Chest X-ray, PA view. Patient: 64 years old, sex M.
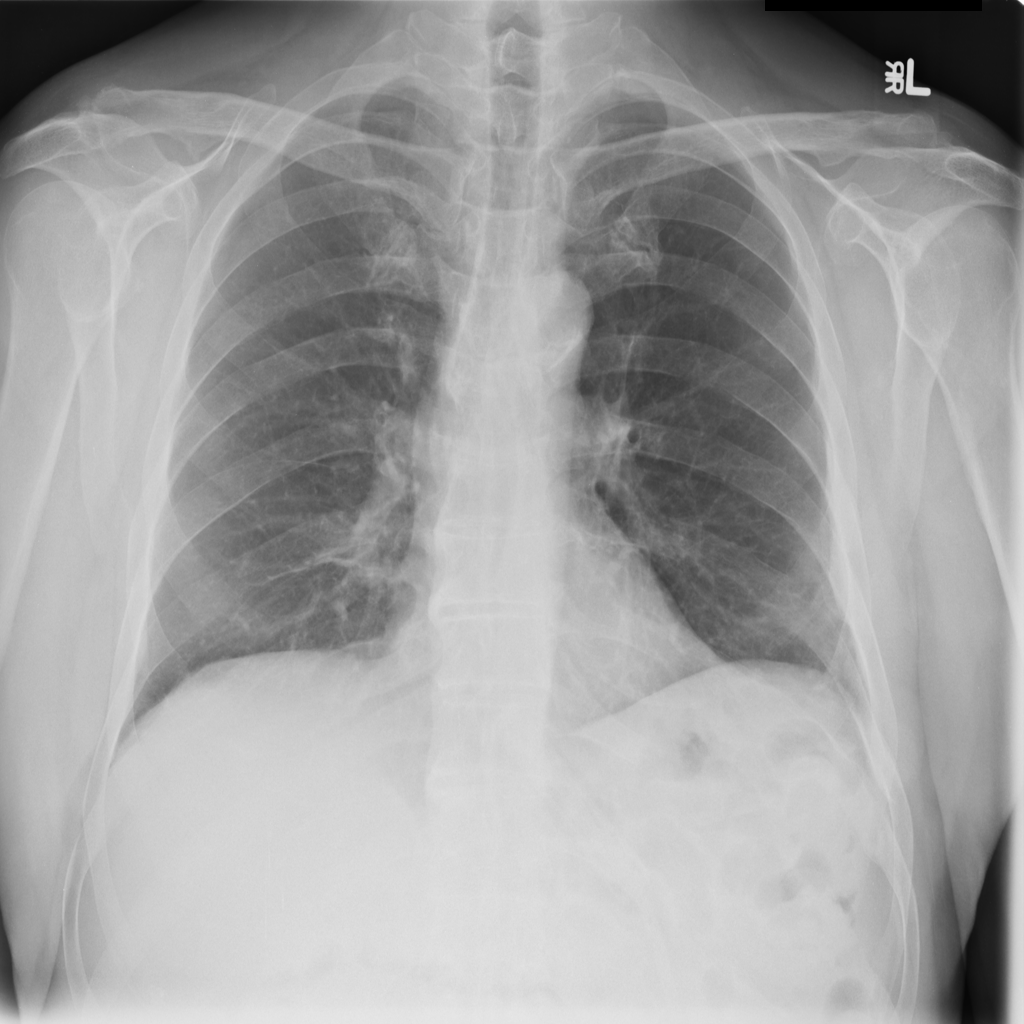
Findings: Mass, Pleural_Thickening